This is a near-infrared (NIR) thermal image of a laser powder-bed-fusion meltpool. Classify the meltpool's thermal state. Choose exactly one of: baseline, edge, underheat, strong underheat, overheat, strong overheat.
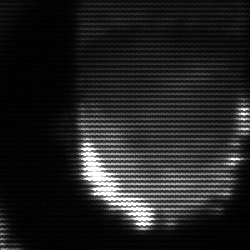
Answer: baseline